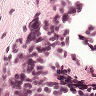
Metastatic tissue present: no